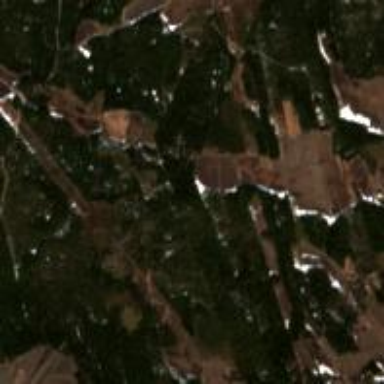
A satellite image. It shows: Clearcut area created by human activity.